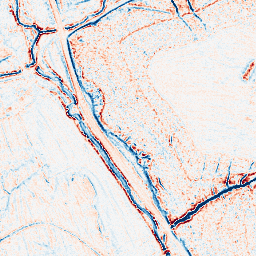
Category: edge_preserving
Decomposition family: anisotropic_diffusion
Decomposition parameters: iterations: 10
kappa: 10
gamma: 0.1
Upsampling method: sinc_hamming
Upsampling parameters: scale: 2
kernel_size: 4
Upsampling scale: 2